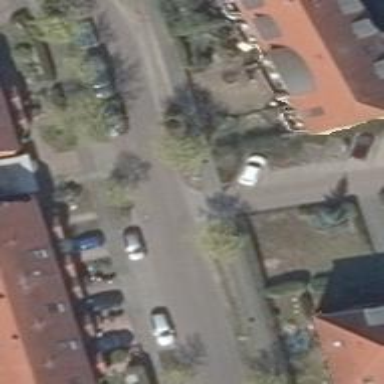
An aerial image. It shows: Residential road with separate sidewalks on both sides.